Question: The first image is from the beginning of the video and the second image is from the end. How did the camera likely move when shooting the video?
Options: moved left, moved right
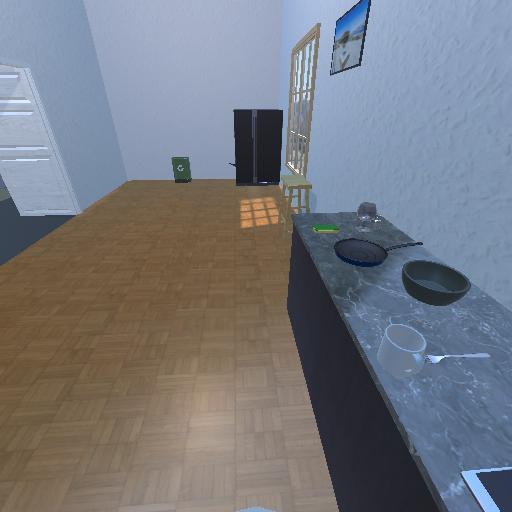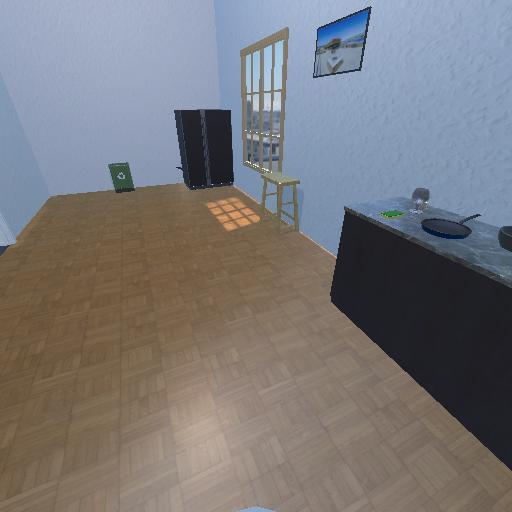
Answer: moved left